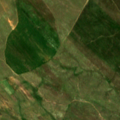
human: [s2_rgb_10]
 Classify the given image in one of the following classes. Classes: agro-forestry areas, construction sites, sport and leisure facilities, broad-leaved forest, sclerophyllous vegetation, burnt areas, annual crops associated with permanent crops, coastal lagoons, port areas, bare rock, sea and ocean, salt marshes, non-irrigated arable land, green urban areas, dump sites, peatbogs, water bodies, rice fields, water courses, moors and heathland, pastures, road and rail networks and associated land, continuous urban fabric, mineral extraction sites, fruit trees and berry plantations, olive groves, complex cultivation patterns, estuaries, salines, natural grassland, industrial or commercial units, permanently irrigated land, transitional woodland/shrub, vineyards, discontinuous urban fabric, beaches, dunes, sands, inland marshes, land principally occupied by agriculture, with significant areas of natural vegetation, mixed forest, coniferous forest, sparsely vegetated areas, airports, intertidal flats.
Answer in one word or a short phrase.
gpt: non-irrigated arable land